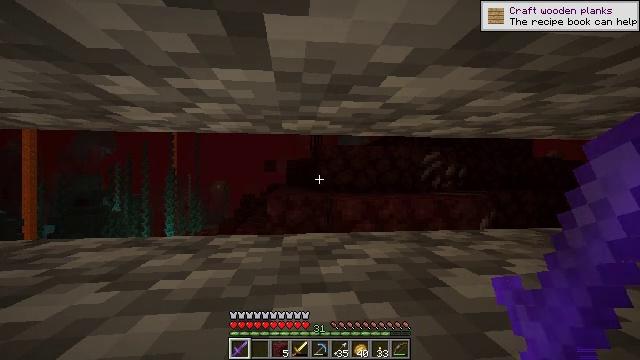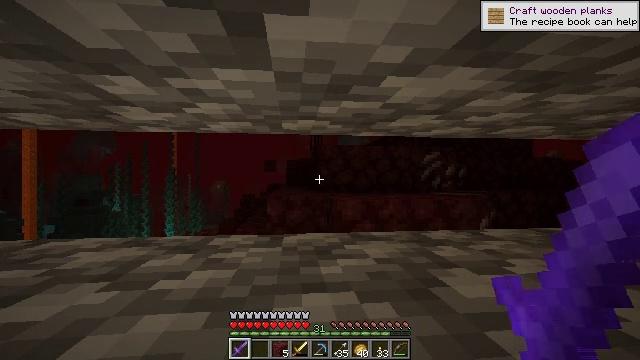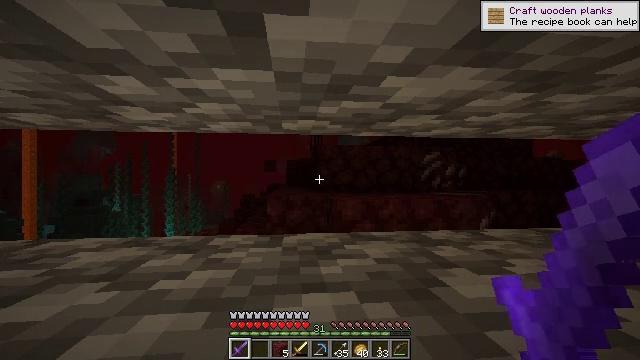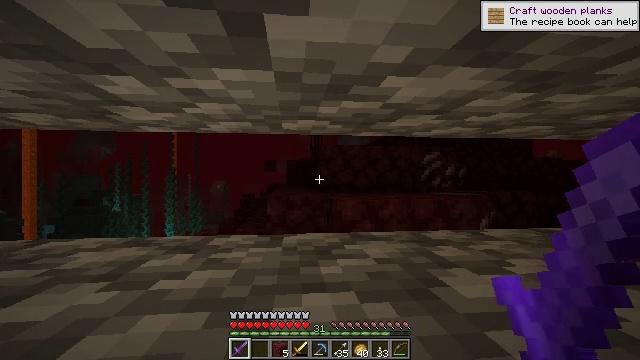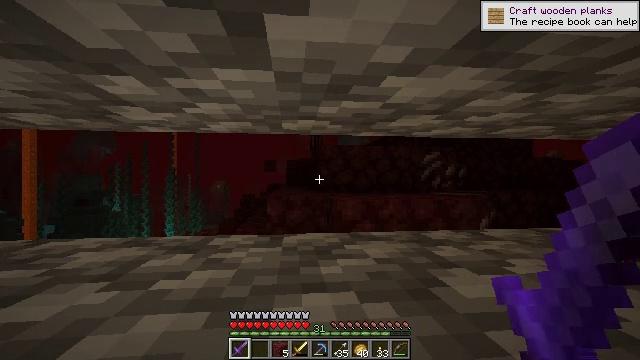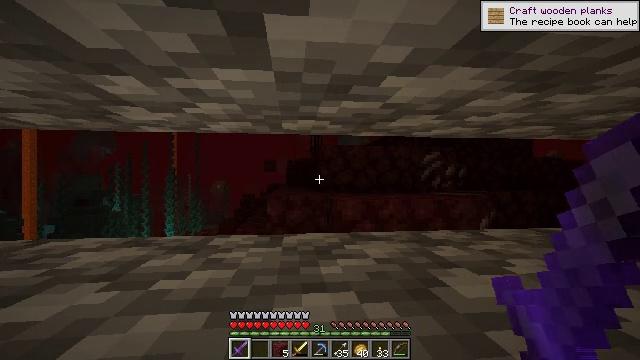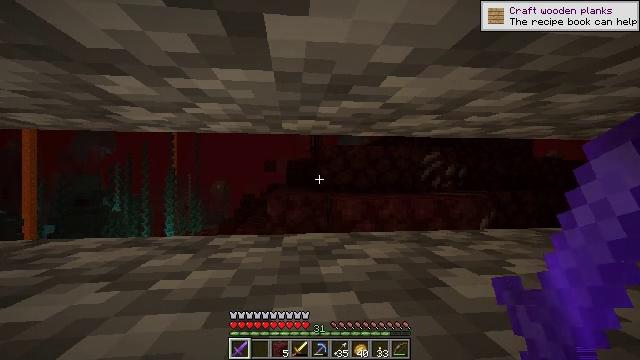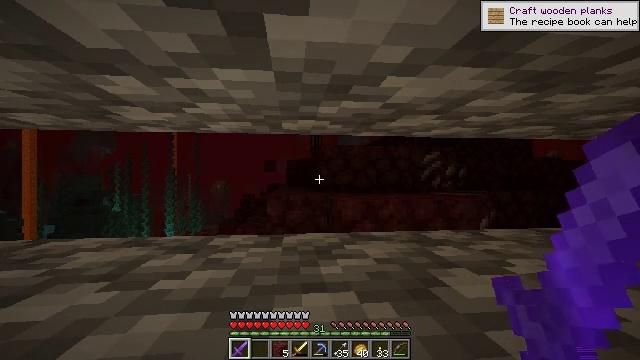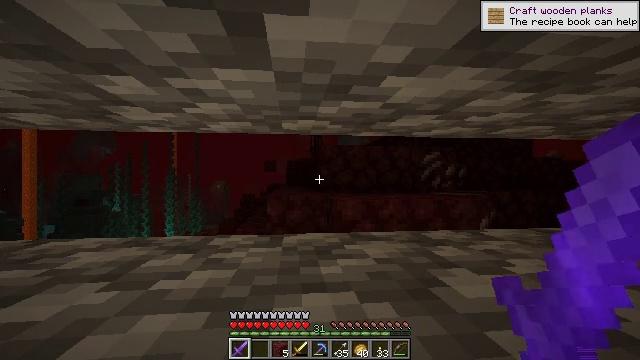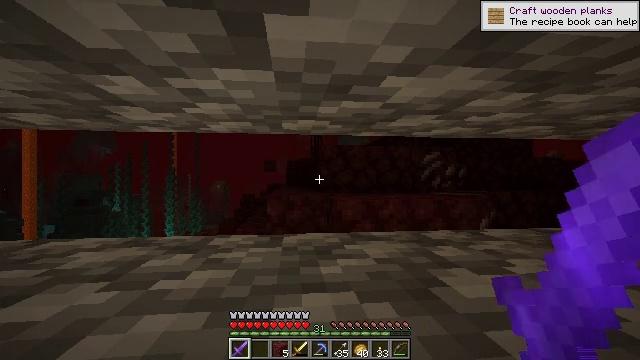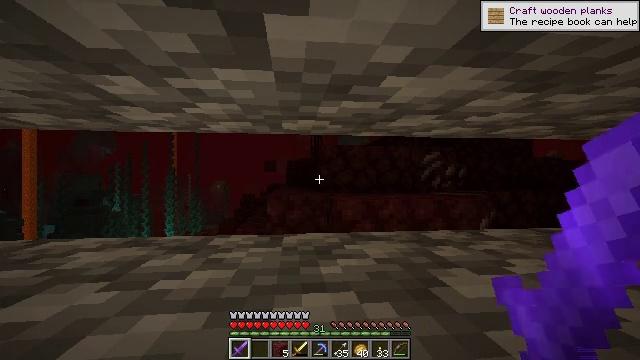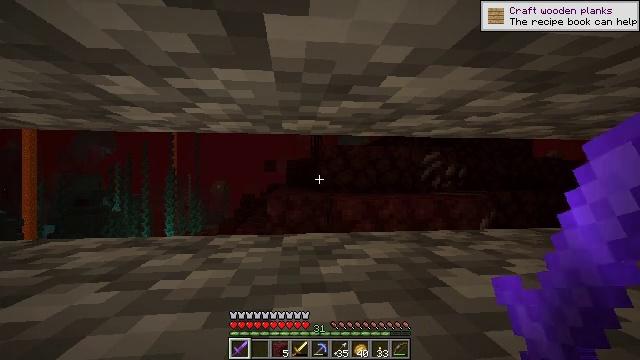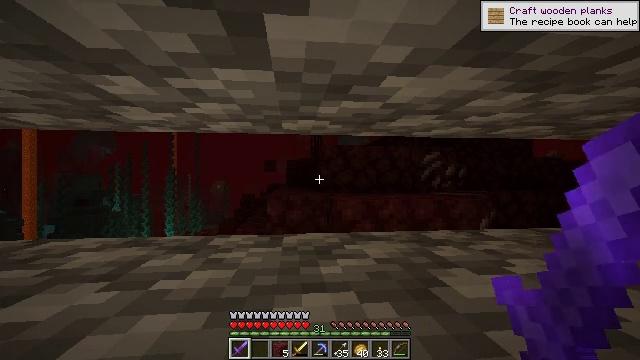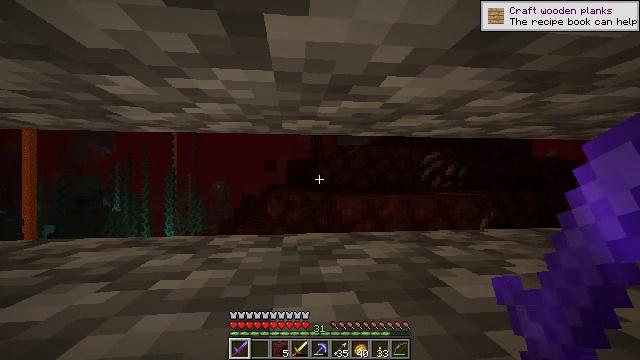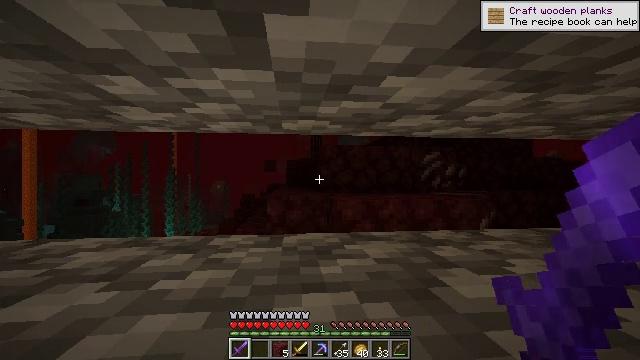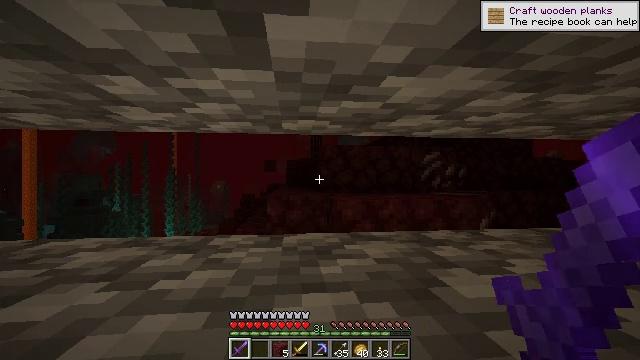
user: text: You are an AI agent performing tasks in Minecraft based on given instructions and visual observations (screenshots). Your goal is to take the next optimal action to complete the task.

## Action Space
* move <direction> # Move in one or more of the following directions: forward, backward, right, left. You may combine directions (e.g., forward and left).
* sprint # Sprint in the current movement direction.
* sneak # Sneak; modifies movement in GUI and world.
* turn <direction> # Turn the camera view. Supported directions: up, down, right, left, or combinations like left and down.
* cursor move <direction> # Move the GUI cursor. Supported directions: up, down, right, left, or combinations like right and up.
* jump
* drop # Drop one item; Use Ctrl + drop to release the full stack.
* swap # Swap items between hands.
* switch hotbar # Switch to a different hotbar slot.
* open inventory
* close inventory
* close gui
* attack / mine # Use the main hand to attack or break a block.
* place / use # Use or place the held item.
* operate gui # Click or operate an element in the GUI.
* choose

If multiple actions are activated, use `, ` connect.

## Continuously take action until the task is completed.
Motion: motion action
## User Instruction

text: Demolish the cobblestone slab for reuse.
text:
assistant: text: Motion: no_op
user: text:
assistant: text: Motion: no_op
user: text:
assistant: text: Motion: no_op
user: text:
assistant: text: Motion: no_op
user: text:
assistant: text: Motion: no_op
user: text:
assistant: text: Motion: no_op
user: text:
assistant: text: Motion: no_op
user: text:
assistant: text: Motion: no_op
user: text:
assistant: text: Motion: no_op
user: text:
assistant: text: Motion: no_op
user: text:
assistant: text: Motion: no_op
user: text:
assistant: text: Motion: no_op
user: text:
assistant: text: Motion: no_op
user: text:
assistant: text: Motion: no_op
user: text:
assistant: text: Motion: no_op
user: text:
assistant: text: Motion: no_op
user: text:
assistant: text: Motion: no_op
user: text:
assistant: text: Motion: no_op
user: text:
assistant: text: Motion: no_op
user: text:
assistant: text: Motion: no_op
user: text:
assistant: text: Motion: no_op
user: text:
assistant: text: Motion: no_op
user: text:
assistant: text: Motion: no_op
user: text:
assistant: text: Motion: no_op
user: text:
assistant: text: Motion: no_op
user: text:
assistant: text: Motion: no_op
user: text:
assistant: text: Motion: no_op
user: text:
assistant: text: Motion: no_op
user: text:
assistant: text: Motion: no_op
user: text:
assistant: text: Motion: no_op